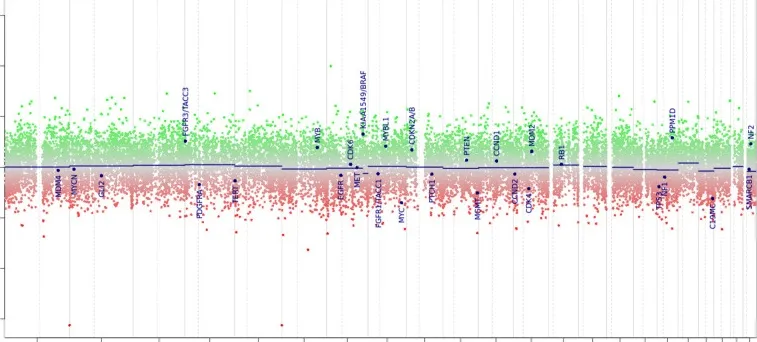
Chromosome profile derived from tumor DNA methylation. Amid a signal scatter, a KIAA::BRAF fusion is suspected (suspected peak at the 7q34 locus).
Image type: chart (chart)